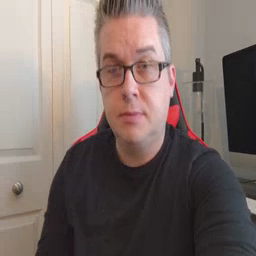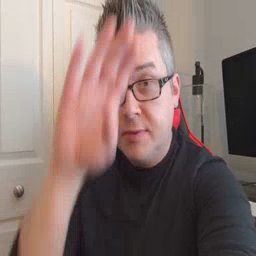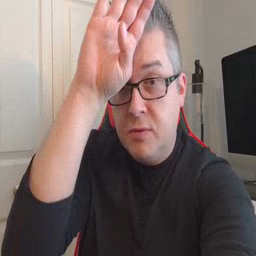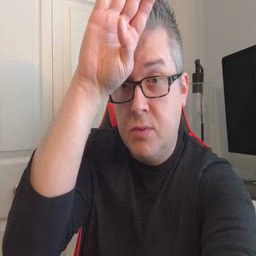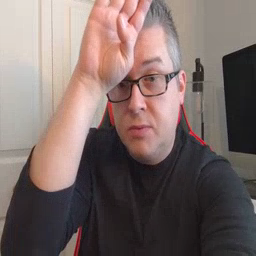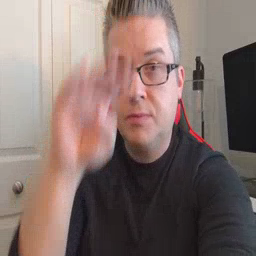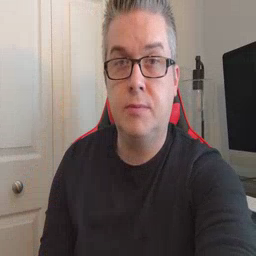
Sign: fireman